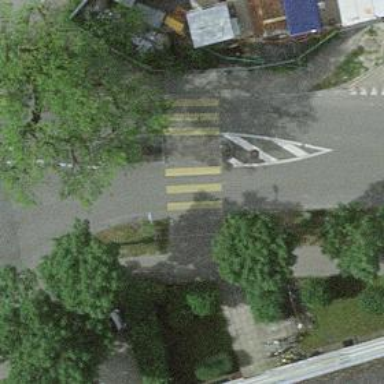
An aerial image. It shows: Kerb barrier.